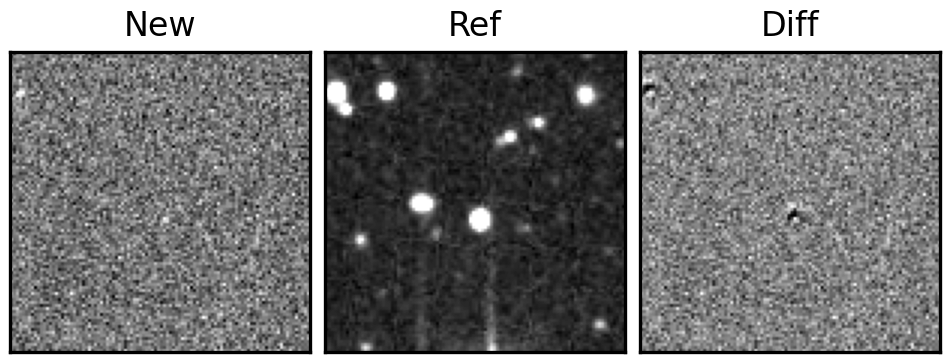
Label: bogus